Interaction volume radius: 5 \u00c5
Interaction volume height: 20 \u00c5
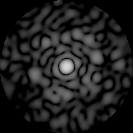
Disorder parameter: 0.8642